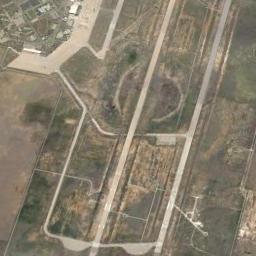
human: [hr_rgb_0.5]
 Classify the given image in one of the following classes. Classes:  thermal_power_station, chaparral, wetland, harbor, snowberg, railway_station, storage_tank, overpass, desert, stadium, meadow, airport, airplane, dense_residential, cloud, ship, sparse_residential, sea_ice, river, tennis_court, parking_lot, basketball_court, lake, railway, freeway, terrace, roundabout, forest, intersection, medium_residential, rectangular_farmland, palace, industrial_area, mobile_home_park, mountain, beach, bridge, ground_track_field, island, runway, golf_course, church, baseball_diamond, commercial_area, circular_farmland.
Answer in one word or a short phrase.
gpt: airport